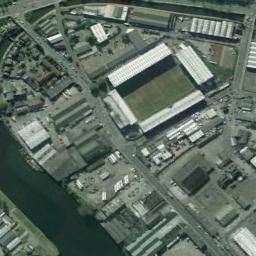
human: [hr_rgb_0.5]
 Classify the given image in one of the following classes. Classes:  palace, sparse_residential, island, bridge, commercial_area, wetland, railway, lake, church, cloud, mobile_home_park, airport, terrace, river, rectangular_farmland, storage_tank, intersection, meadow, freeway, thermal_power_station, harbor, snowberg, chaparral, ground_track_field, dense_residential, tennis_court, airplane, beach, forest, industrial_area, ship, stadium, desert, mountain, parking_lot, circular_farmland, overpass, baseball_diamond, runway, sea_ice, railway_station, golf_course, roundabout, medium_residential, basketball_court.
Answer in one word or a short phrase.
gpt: stadium